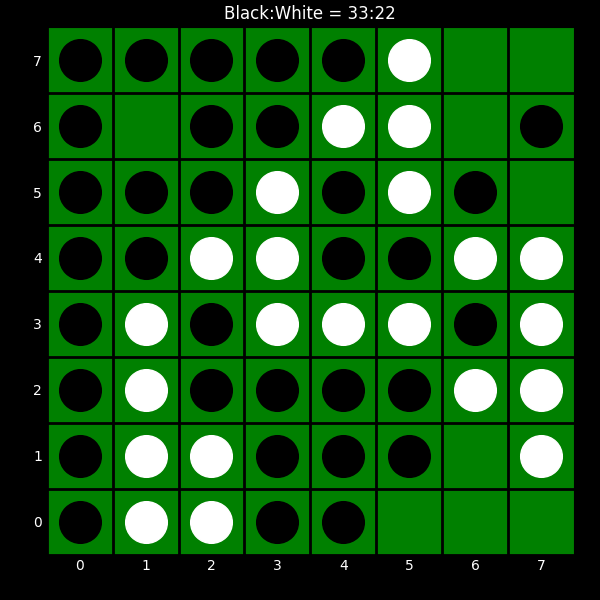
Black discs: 33
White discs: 22